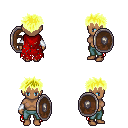
a pixel art fantasy rpg character, female body template, human, dark skin, red tattered cape, teal pants, gold bedhead hairstyle, white cloth bracers, shield, four views (front, back, left, right), 2x2 character sprite sheet, small pixel art, hard edges, no anti-aliasing